Question: I want to have a 'QLineEdit' with the specific placeholder text format: it needs to have left aligned and right aligned text. Here is an example:

Any ideas?
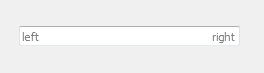
Answer: Unfortunately, <URL>' as follows:
'''
if (d->shouldShowPlaceholderText()) {
if (!d->placeholderText.isEmpty()) {
QColor col = pal.text().color();
col.setAlpha(128);
QPen oldpen = p.pen();
p.setPen(col);
QRect ph = lineRect.adjusted(minLB, 0, 0, 0);
QString elidedText = fm.elidedText(d->placeholderText, Qt::ElideRight, ph.width());
p.drawText(ph, va, elidedText);
p.setPen(oldpen);
}
}
'''
You could reimplement this on your own in a subclass if you wish.
Naturally, you could also "cheat" with space and font sizes, but that would require a bit more work, and would be nastier in the end, too, let alone long-term reliability.
You could also contribute to the Qt Project to make this class more flexible, but they could reject it with the reason of not being common case enough. It is up to the maintainer(s).